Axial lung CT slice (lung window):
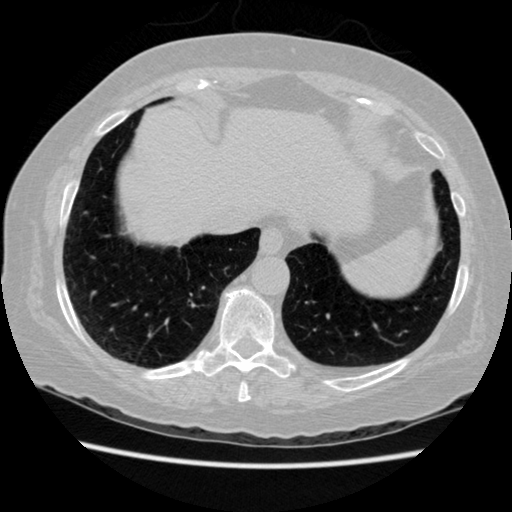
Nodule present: no